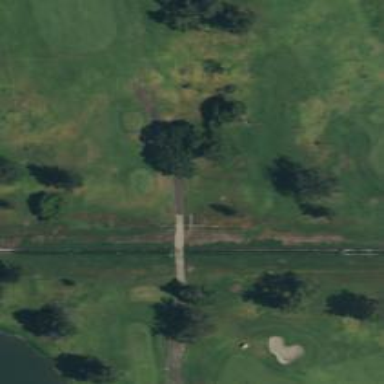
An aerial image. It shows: Path designated for golf carts.